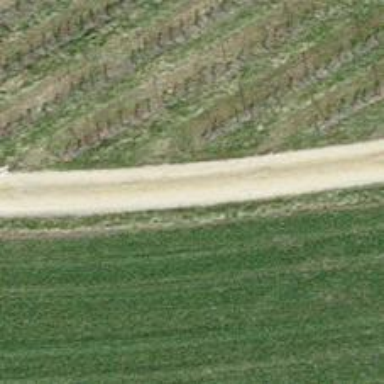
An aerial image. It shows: Gravel track with grade2 quality.